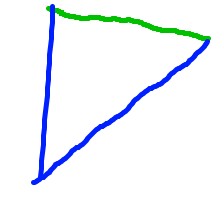
Shape: triangle